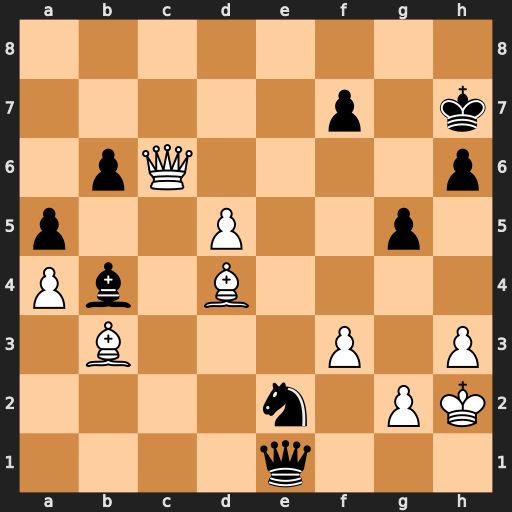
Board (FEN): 8/5p1k/1pQ4p/p2P2p1/Pb1B4/1B3P1P/4n1PK/4q3
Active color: w
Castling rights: -
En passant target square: -
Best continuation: Bc2+ Kg8 Qe8+ Bf8 Bh7+ Kxh7 Qxf7+ Bg7 Qxg7#